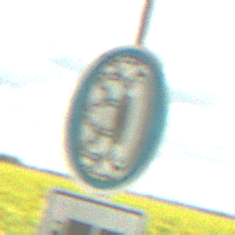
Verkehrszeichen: SchneekettenVorgeschrieben
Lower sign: HinweisDurchSinnbild16
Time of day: Midday
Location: Outdoor (RoadRail)
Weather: PartlyCloudy
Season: NotSpecified
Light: Natural